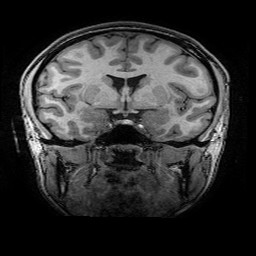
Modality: T1w
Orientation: sagittal
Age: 21
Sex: female
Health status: healthy